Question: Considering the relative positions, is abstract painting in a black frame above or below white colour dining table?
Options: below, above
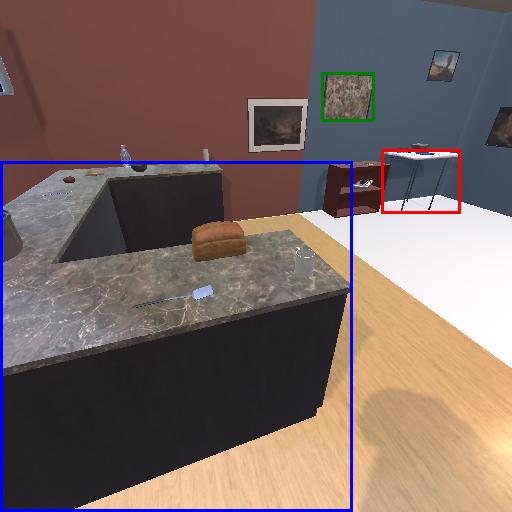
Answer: below